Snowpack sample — Loveland Pass, Silver Plume, Colorado, USA (2/11/26, 12:00 PM MST)
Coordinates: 39.663, -105.886
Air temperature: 35 °F
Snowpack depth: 82 cm
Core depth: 30 cm
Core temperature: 28.4 °F
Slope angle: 13°, slope face: 12°
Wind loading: high
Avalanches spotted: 1
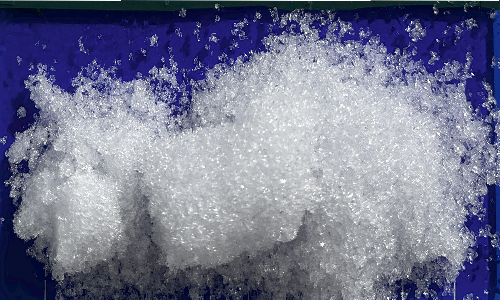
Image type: core
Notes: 1 small avalanche spotted on the north side of the bowl, lots of wind loading